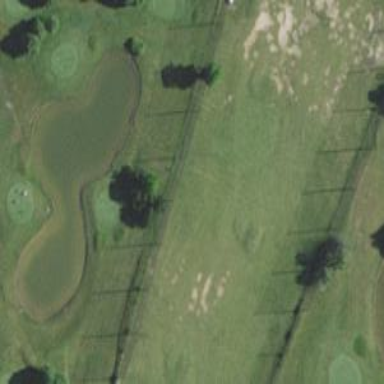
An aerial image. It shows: Driving range golf course surrounded by grass.